Question: i am new to Spring MVC, i have created spring 3.2 project using maven in eclipse. i am implementing AbstractAnnotationConfigDispatcherServletInitializer class for java based configuration.
i have following plugins and dependencies in pom.xml
'''
<build>
<plugins>
<!--source level should be 1.6 (which is not Maven default) for java EE
6 projects, so let's change it -->
<plugin>
<groupId>org.apache.maven.plugins</groupId>
<artifactId>maven-compiler-plugin</artifactId>
<configuration>
<source>1.6</source>
<target>1.6</target>
</configuration>
</plugin>
<!-- When using xml-less approach, you need to disable Maven's warning
about missing web.xml -->
<plugin>
<groupId>org.apache.maven.plugins</groupId>
<artifactId>maven-war-plugin</artifactId>
<configuration>
<failOnMissingWebXml>false</failOnMissingWebXml>
</configuration>
</plugin>
</plugins>
</build>
<dependencies>
<!--We need servlet API for compiling the classes. Not needed in runtime
-->
<dependency>
<groupId>javax.servlet</groupId>
<artifactId>javax.servlet-api</artifactId>
<version>3.1.0</version>
<scope>provided</scope>
</dependency>
<!--adding spring mvc -->
<dependency>
<groupId>org.springframework</groupId>
<artifactId>spring-webmvc</artifactId>
<version>3.2.4.RELEASE</version>
</dependency>
<!-- Add Taglib support -->
<dependency>
<groupId>jstl</groupId>
<artifactId>jstl</artifactId>
<version>1.2</version>
</dependency>
</dependencies>
'''
Initializer class is as......
'''
public class Initializer extends AbstractAnnotationConfigDispatcherServletInitializer{
@Override
protected Class<?>[] getRootConfigClasses() {
// TODO Auto-generated method stub
return null;
}
@Override
protected Class<?>[] getServletConfigClasses() {
return new Class[]{WebappConfig.class};
}
@Override
protected String[] getServletMappings() {
return new String[]{"/"};
}
}
'''
WebappConfig class is as......
'''
@Configuration
@ComponentScan(basePackages={"com.sandip.controllers"})
@EnableWebMvc
public class WebappConfig extends WebMvcConfigurerAdapter{
//add view Resolver, Tell SpingMVC where to find view scripts
@Bean
public InternalResourceViewResolver setupViewResolver() {
InternalResourceViewResolver resolver = new InternalResourceViewResolver();
resolver.setPrefix("/WEB-INF/views/");
resolver.setSuffix(".jsp");
return resolver;
}
}
'''
and finally i have a HomeController as..........
'''
@Controller
public class HomeContoller {
@RequestMapping(value = "/", method = RequestMethod.GET)
public String home() {
return "home";
}
}
'''
when i run this my project with jetty after maven build it display the following output in browser.....

springZeroXml is my project name there is no errro in console, please help ..........
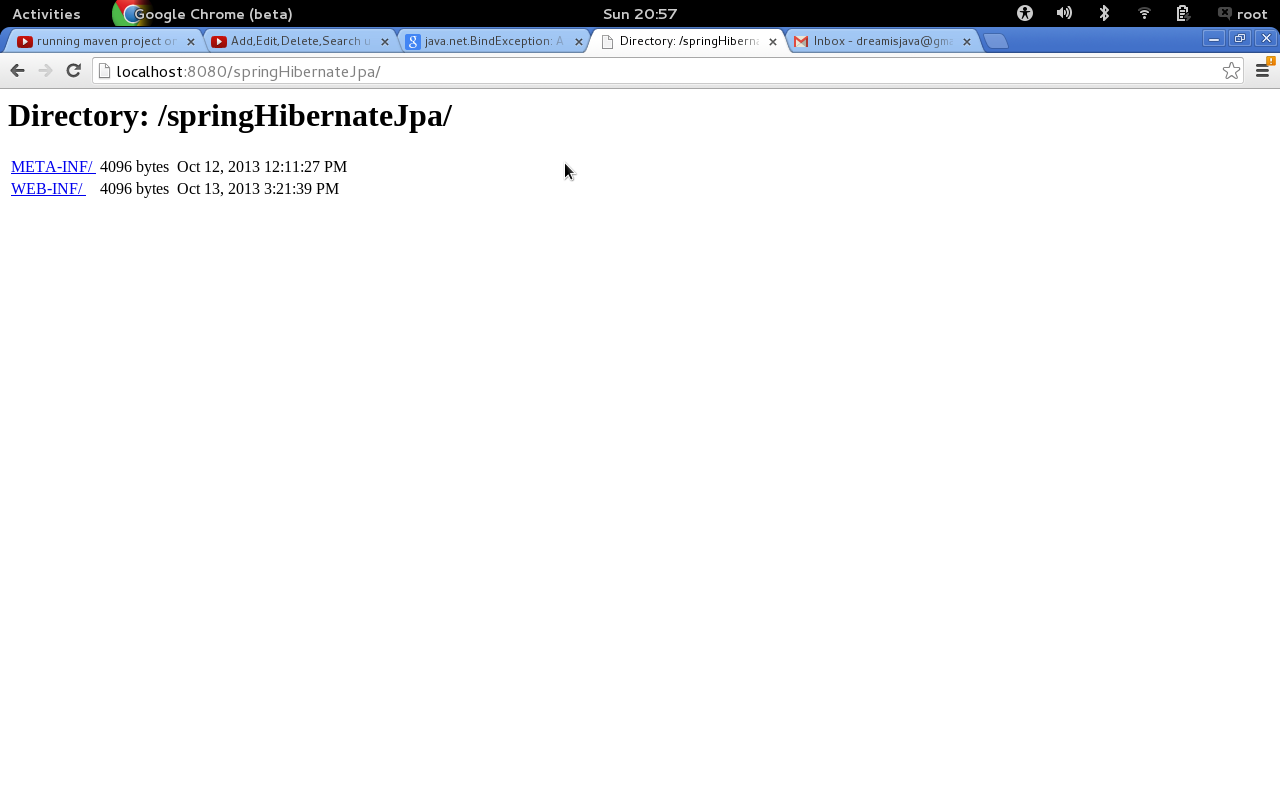
Answer: I did lot of googleing and find out i need to override the addViewControllers method of WebMvcConfigurerAdapter class in WebAppConfig. and code is..........
'''
@Override
public void addViewControllers(ViewControllerRegistry registry) {
registry.addViewController("/").setViewName("home");
}
'''